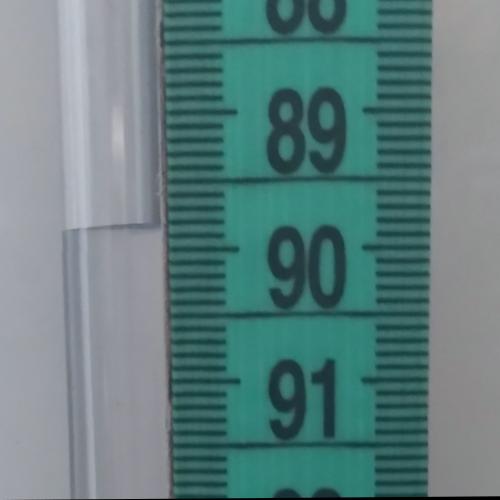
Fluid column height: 89.8 cm